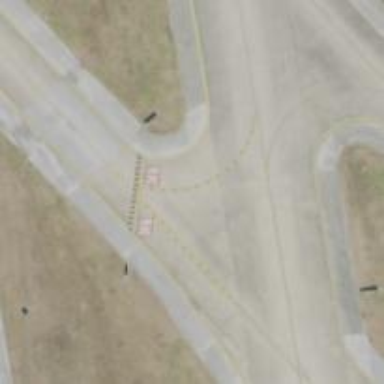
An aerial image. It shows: Image of taxiway at airport.